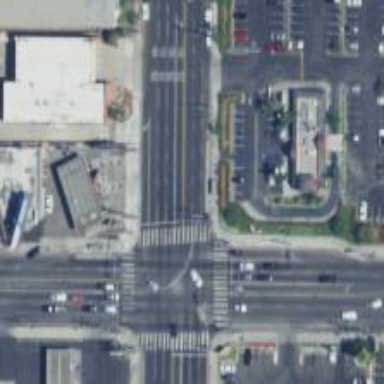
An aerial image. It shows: Crossing road.